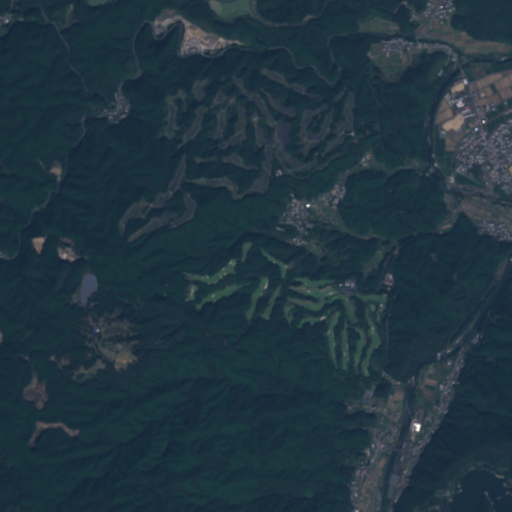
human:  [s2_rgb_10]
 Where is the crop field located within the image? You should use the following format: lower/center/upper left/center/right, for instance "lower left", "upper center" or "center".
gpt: The crop field is located in the right of the image.
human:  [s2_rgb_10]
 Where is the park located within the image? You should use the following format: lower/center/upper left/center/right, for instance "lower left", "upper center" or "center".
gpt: The park is located in the upper right of the image.
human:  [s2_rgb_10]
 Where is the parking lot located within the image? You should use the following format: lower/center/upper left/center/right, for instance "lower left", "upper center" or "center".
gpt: The parking lot is located in the right of the image.
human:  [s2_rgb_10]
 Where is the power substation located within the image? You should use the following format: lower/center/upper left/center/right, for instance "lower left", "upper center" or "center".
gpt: The power substation is located in the lower right of the image.
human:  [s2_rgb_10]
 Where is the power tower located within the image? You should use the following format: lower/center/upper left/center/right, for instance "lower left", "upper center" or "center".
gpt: The power tower is located in the lower right of the image.
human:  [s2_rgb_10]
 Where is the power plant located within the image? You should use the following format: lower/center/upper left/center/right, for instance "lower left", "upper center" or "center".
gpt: There is no power plant in the image.